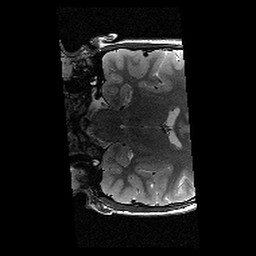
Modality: T2w
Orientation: coronal
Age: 12
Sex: female
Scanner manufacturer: siemens
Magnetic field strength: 3 T
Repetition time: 8.46 s
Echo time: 0.067 s